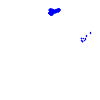
Particle: pion